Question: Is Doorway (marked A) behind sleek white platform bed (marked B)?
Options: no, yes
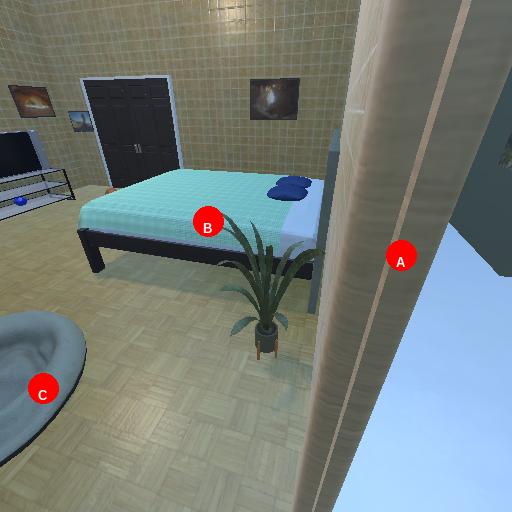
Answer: no